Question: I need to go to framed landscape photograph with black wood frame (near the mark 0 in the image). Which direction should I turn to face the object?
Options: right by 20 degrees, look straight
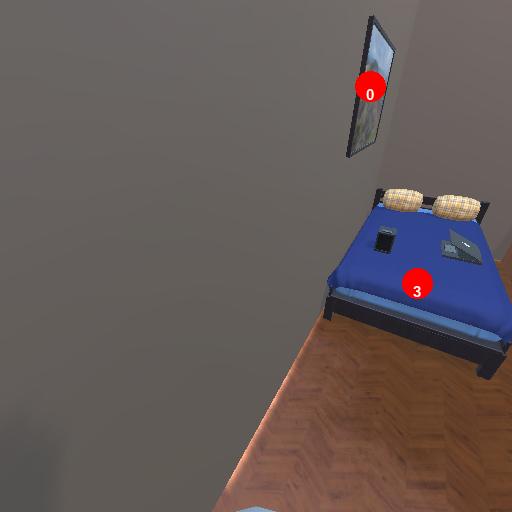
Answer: right by 20 degrees